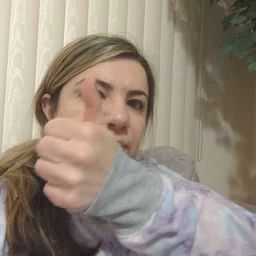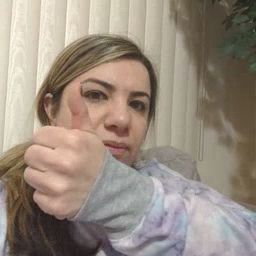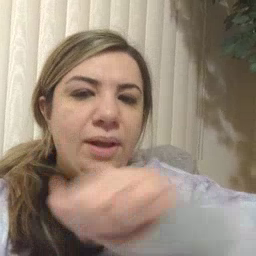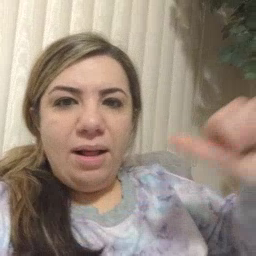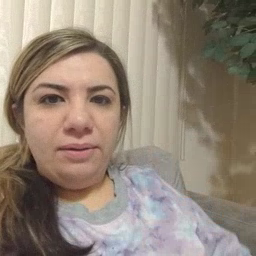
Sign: any